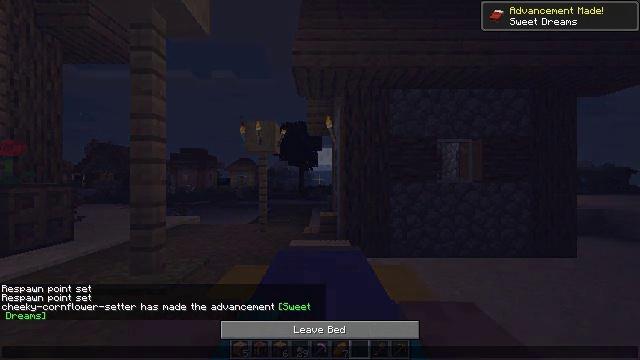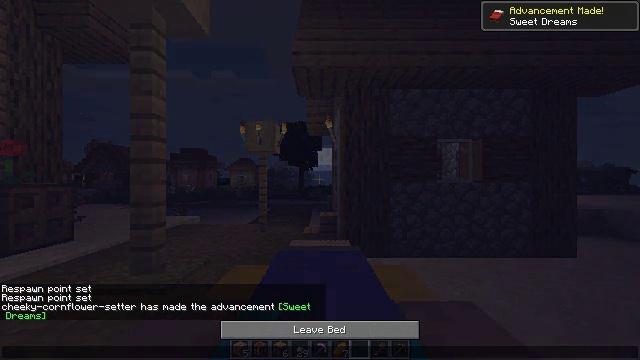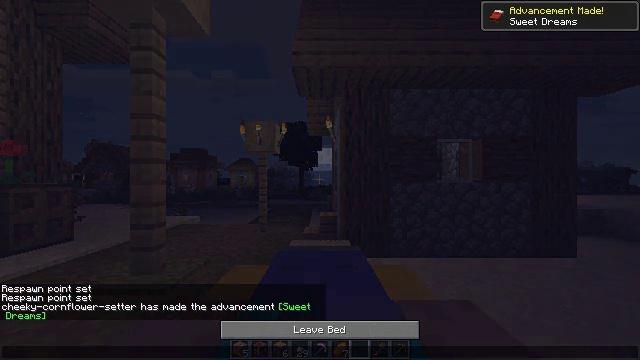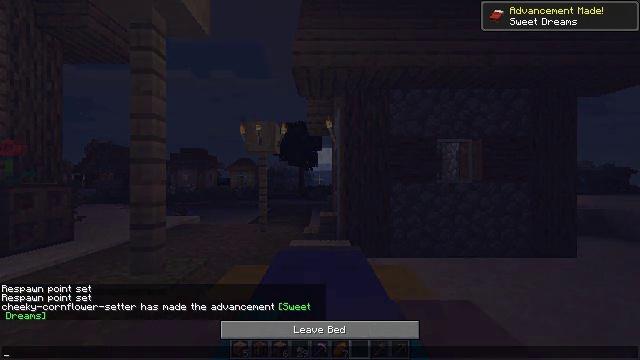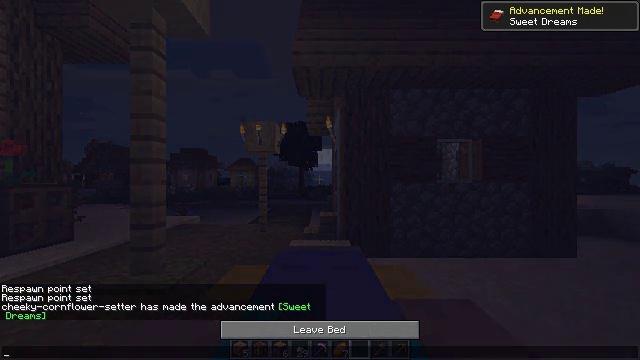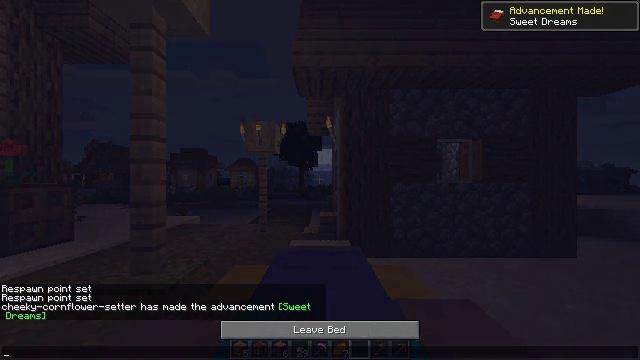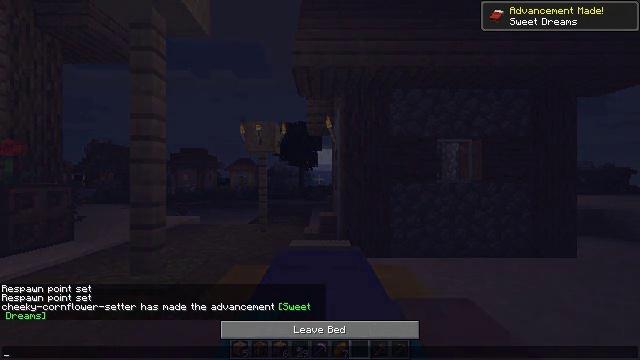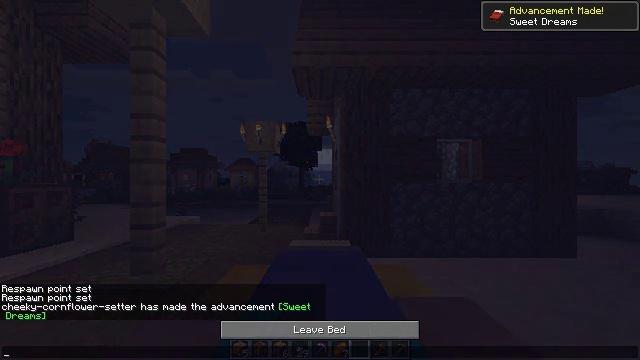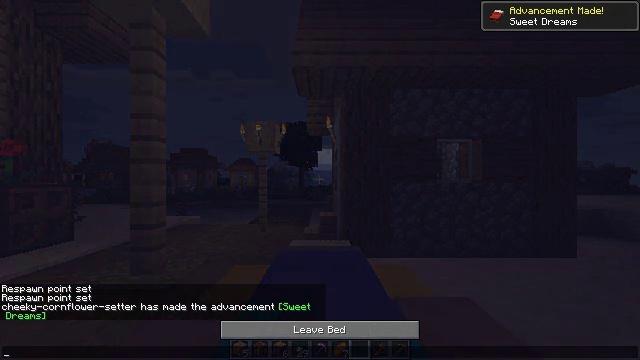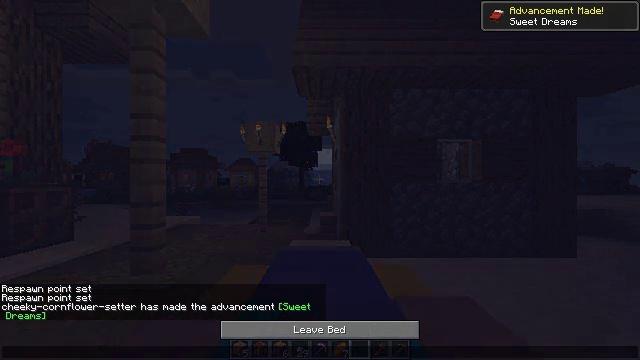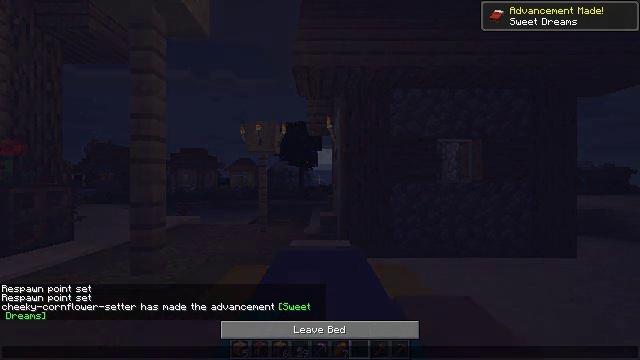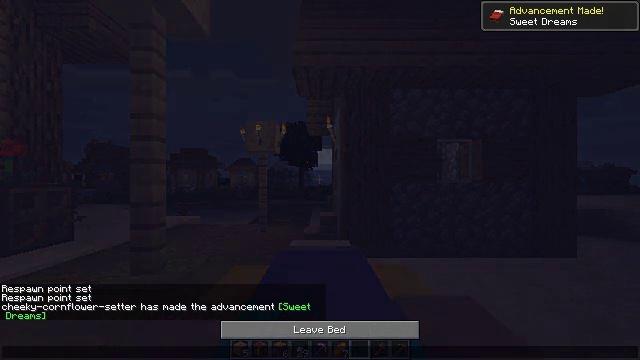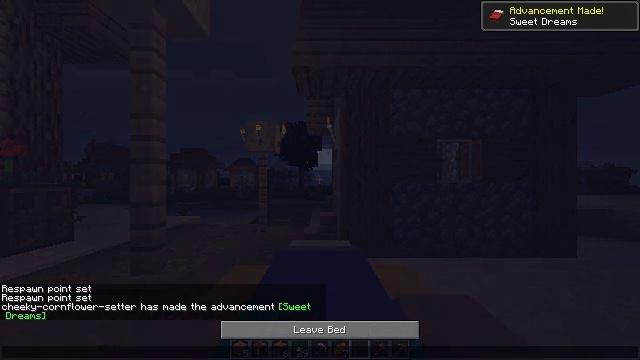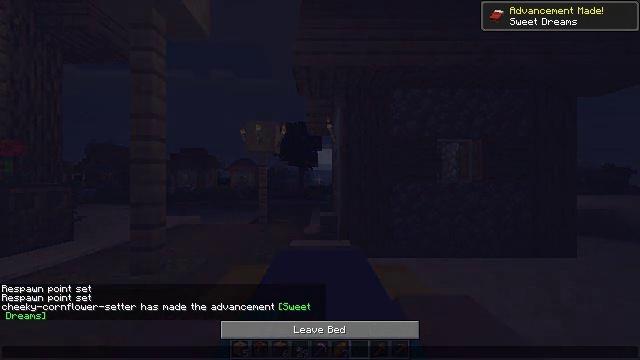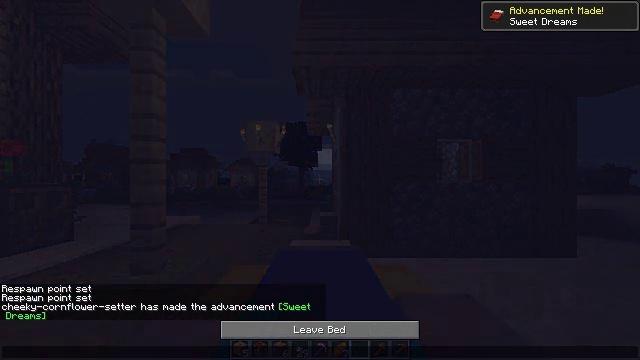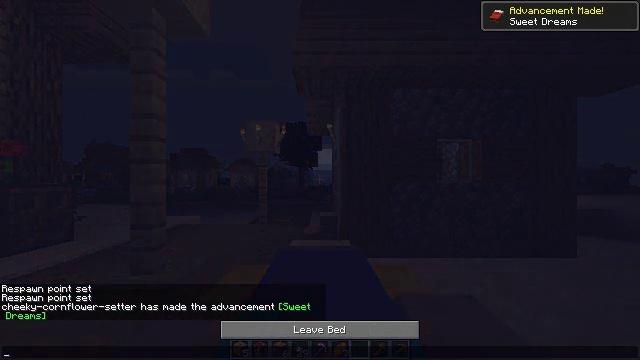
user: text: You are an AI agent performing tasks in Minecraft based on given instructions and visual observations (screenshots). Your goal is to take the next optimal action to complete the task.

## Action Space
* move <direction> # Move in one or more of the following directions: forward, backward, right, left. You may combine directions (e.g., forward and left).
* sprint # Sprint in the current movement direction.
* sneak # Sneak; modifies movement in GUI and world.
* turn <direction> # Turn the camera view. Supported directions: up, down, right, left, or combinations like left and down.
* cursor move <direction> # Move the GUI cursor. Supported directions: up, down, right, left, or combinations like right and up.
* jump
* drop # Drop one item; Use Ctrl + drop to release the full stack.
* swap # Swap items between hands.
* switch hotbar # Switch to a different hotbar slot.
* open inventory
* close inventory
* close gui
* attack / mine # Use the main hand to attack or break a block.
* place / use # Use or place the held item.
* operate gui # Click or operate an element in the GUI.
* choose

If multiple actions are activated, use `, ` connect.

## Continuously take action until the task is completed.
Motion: motion action
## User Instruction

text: Remove the yellow bed.
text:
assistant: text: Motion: no_op
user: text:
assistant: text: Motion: no_op
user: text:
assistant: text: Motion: no_op
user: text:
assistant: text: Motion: no_op
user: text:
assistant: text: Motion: no_op
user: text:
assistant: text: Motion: no_op
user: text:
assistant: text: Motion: no_op
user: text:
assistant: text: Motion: no_op
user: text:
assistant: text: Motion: no_op
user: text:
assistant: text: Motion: no_op
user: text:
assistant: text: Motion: no_op
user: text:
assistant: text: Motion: no_op
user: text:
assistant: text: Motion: no_op
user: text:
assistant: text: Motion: no_op
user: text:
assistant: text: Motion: no_op
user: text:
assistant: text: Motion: no_op
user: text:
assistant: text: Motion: no_op
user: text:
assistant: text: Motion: no_op
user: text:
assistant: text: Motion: no_op
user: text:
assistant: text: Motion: no_op
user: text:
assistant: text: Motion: close gui
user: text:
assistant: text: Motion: no_op
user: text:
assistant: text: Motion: no_op
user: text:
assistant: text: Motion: no_op
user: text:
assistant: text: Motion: no_op
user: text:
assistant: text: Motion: no_op
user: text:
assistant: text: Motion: no_op
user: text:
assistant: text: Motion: no_op
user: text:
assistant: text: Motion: no_op
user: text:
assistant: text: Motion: no_op